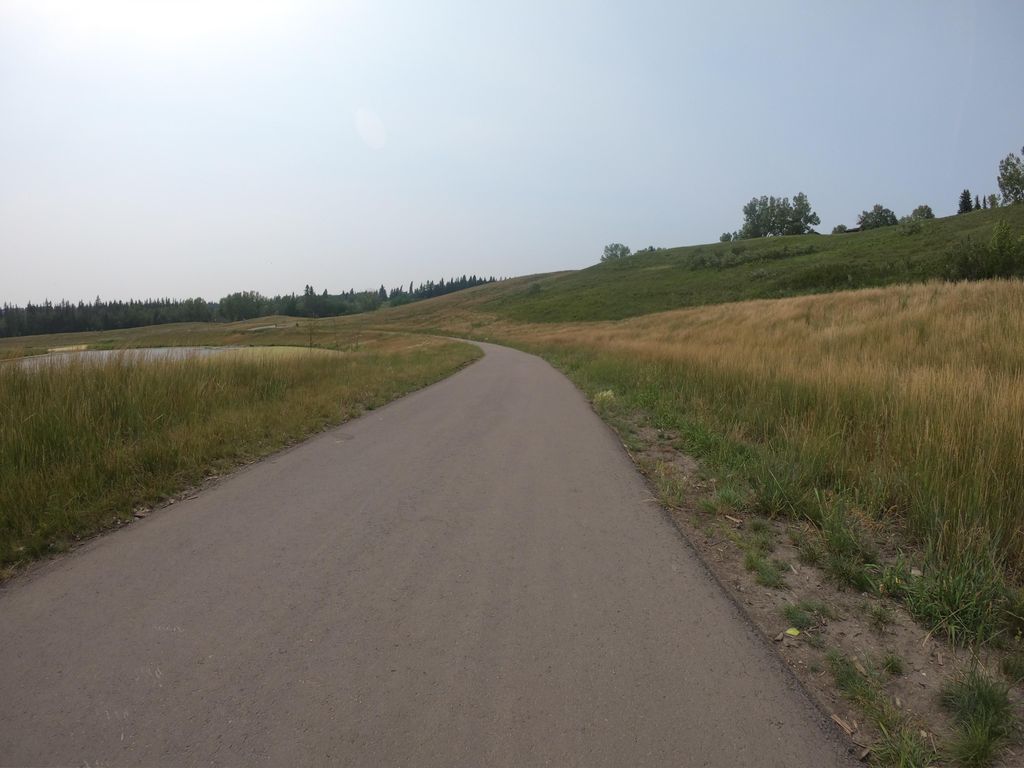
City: calgary